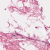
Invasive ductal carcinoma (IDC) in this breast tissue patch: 0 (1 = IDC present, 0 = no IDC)